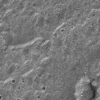
Atmospheric dust classification: not_dusty